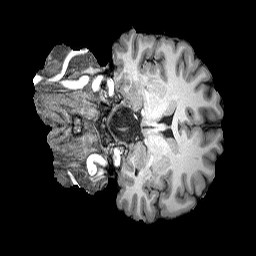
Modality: T1w
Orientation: coronal
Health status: ill